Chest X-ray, PA view. Patient: 67 years old, sex M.
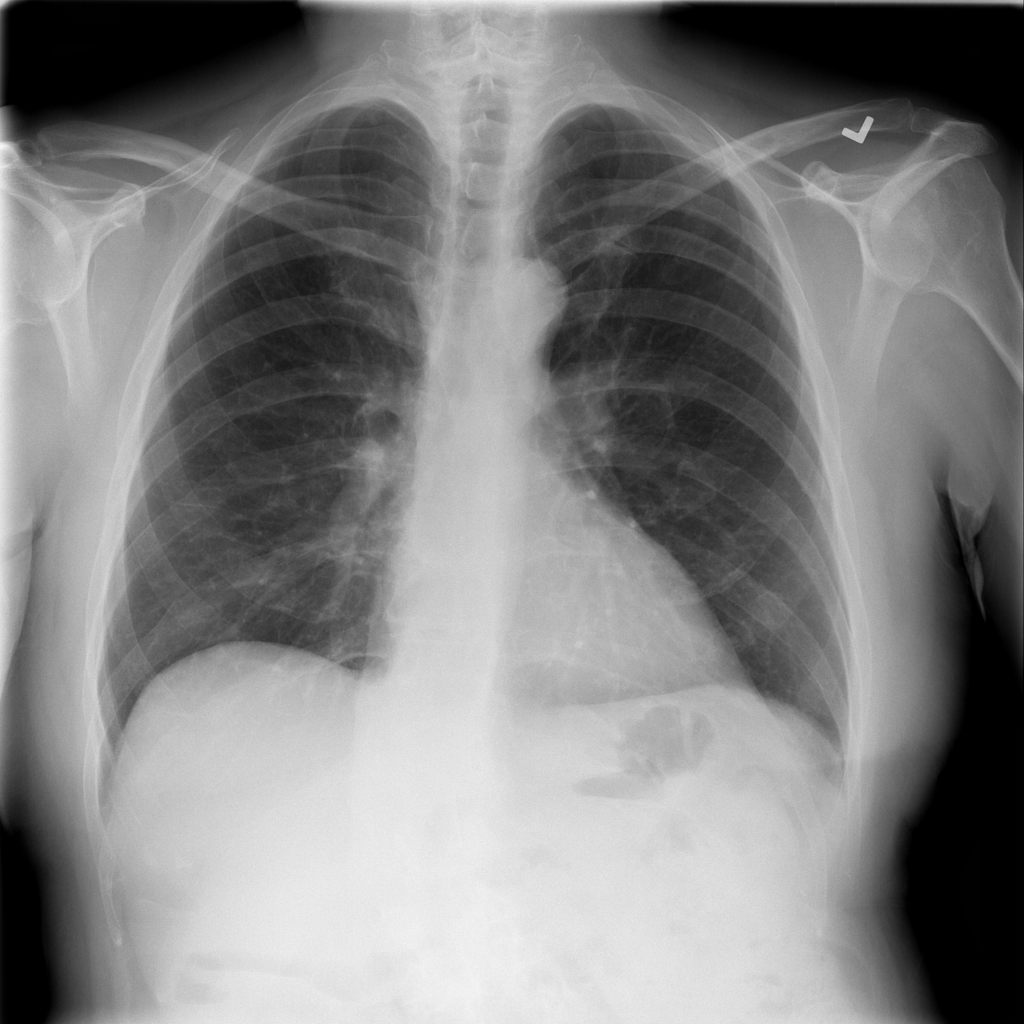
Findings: No Finding